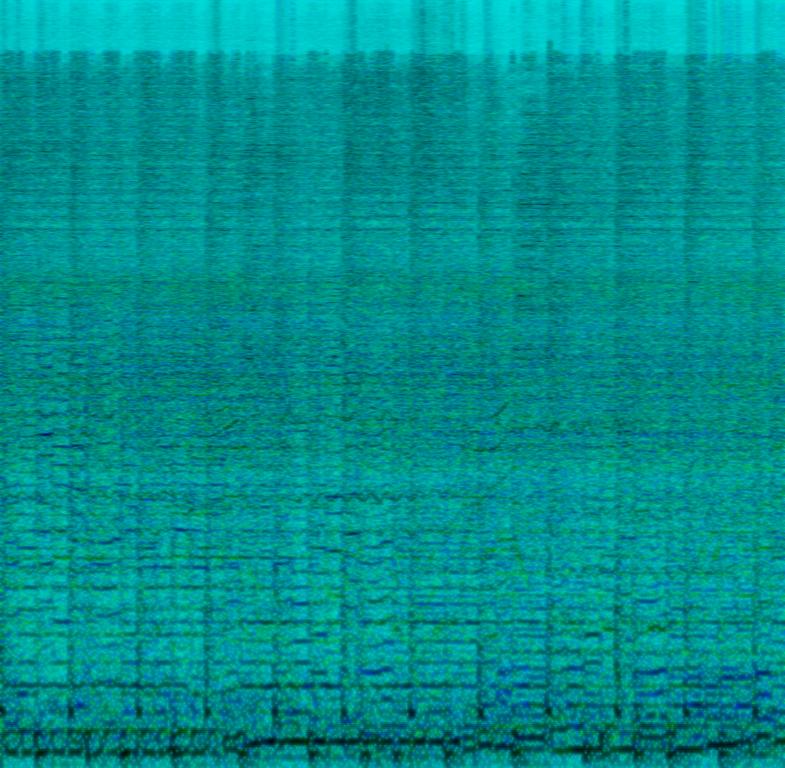
A male vocalist sings this energetic Rock and Roll song. The song is fast tempo with enthusiastic electric guitar, hard hitting drums, groovy bass lines and keyboard harmony. The song is vibrant, high energy, powerfully,passionate, emphatic, vehement, intense and youthful. This song is classic rock.